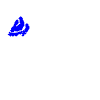
Particle: electron